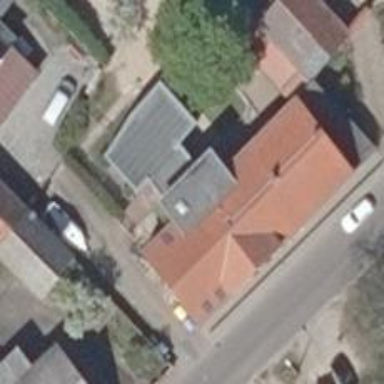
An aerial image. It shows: Kindergarten.